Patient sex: F
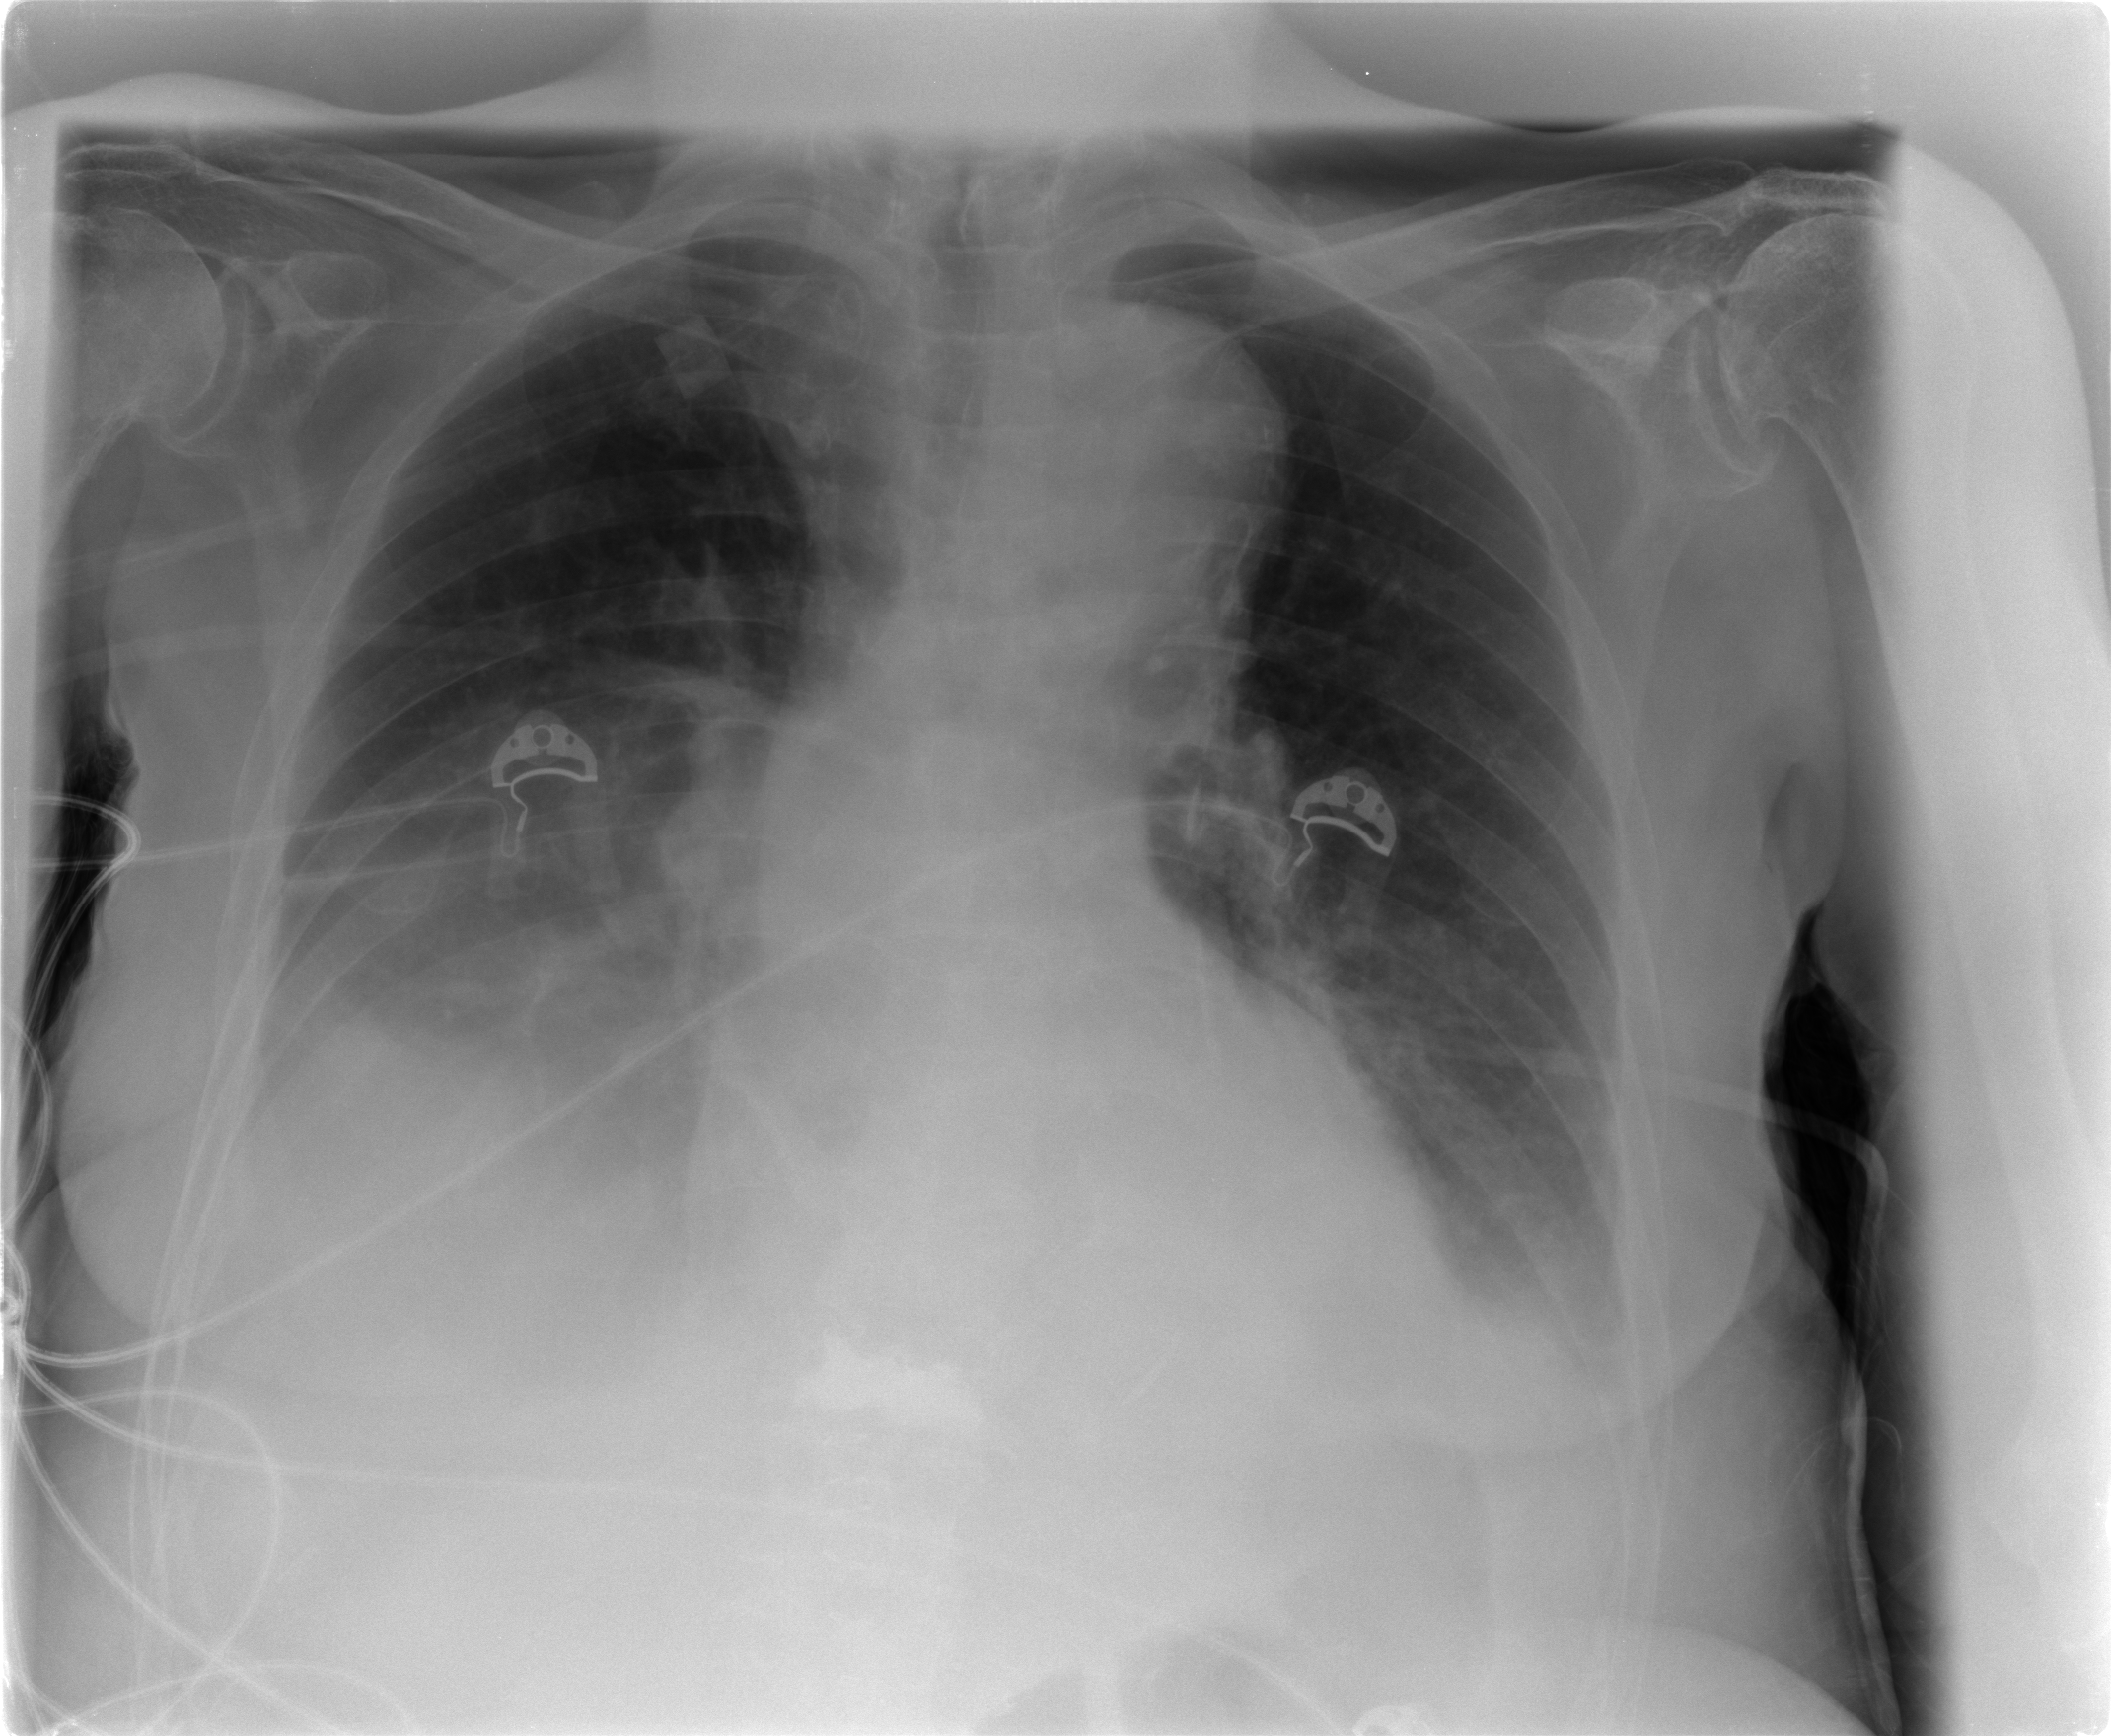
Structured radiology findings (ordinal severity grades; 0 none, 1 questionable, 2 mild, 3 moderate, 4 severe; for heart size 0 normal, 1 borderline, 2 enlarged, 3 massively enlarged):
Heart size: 1
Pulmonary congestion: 1
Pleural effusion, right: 3
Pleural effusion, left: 2
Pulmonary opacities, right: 0
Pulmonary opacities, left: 0
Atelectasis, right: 2
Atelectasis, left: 2